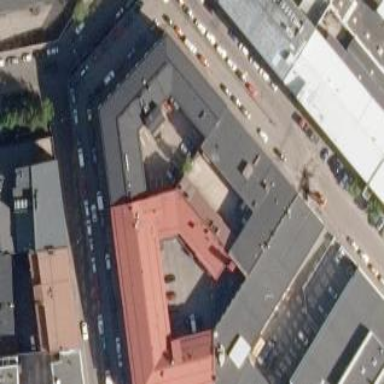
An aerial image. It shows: Office building.